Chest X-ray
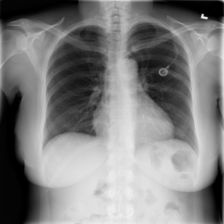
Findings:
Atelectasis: negative
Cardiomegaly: negative
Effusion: negative
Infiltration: negative
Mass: negative
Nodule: negative
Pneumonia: negative
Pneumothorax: negative
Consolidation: negative
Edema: negative
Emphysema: negative
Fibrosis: negative
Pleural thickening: negative
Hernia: negative